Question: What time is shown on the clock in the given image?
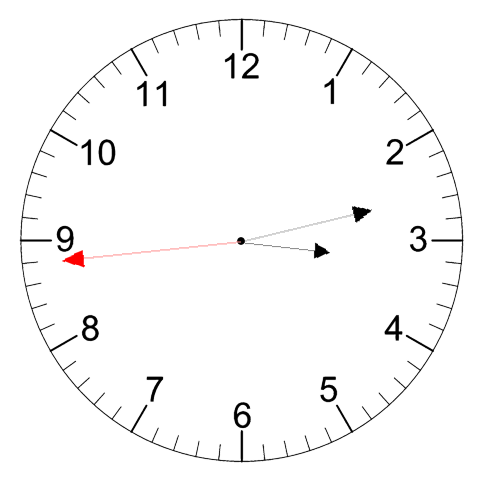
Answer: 03:12:44